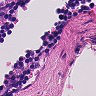
Metastatic tissue present: no